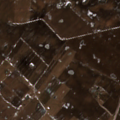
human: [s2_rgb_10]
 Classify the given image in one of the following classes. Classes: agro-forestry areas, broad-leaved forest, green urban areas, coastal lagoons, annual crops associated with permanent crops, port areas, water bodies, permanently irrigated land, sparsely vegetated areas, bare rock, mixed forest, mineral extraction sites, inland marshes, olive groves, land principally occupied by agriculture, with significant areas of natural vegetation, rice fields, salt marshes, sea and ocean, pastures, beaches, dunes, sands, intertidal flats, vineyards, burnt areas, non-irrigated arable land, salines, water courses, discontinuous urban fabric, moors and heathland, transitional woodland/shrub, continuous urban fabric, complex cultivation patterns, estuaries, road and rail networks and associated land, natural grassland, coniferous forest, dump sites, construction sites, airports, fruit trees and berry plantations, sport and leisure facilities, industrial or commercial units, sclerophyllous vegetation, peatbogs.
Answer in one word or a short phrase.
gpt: non-irrigated arable land, complex cultivation patterns